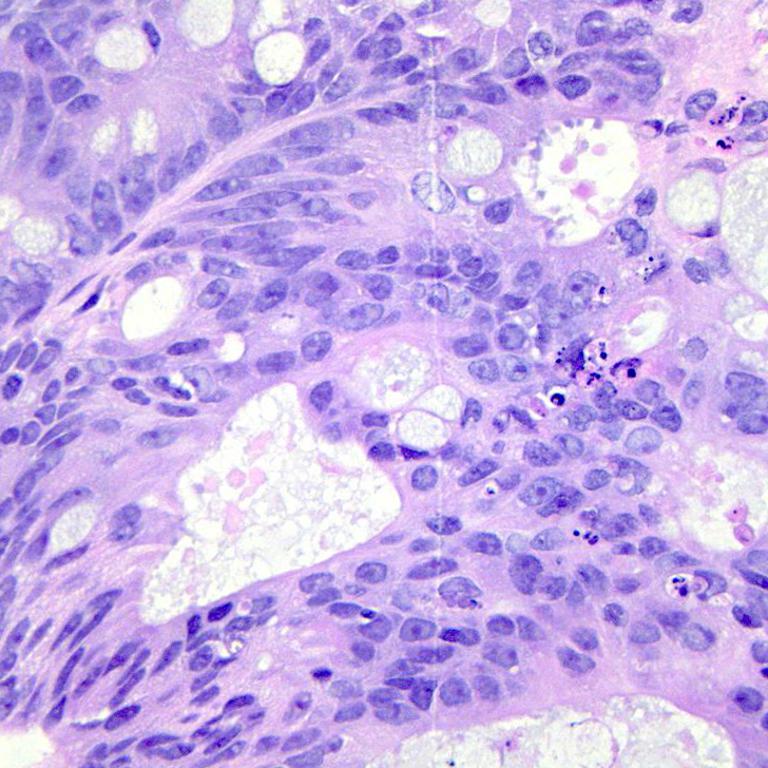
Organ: colon
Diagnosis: adenocarcinomas